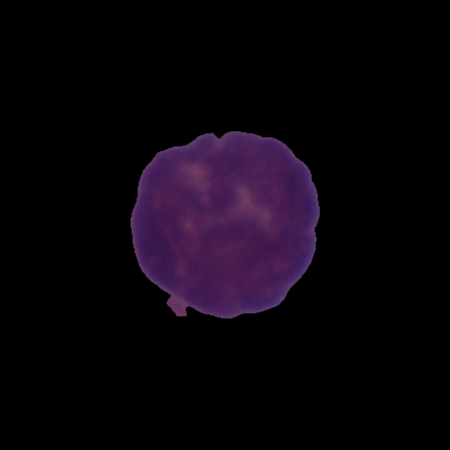
Label: cancer